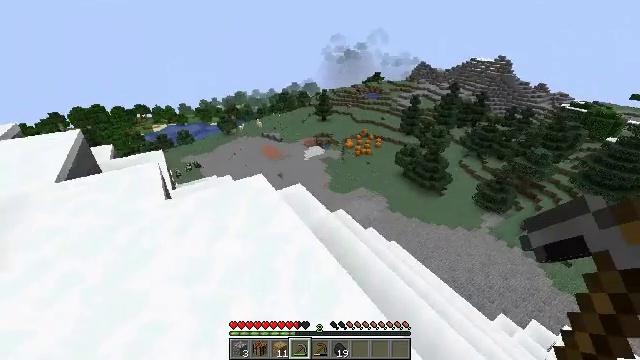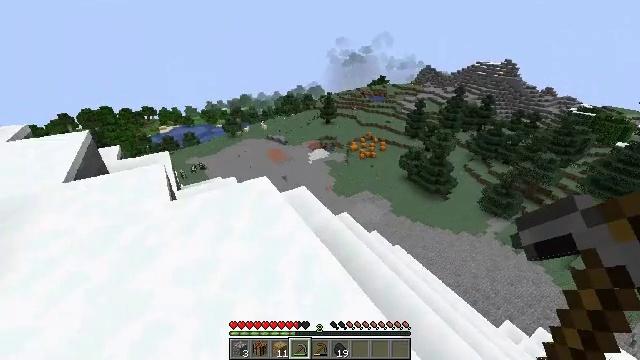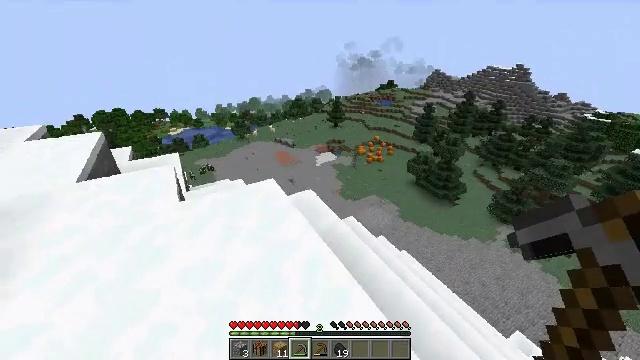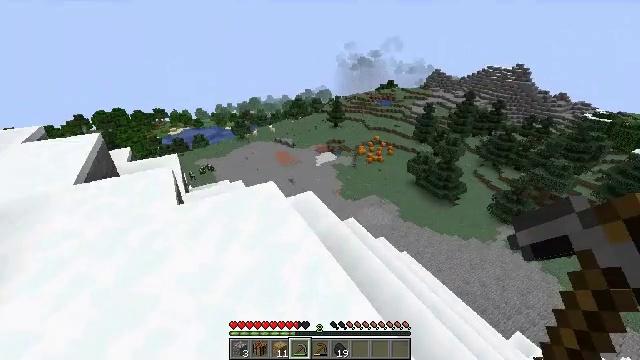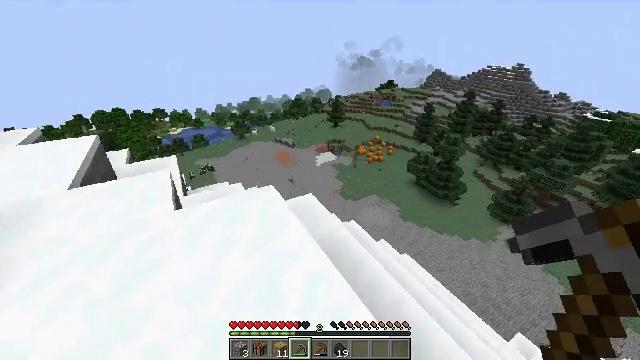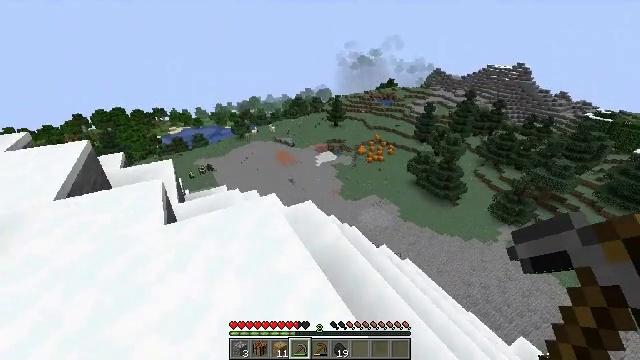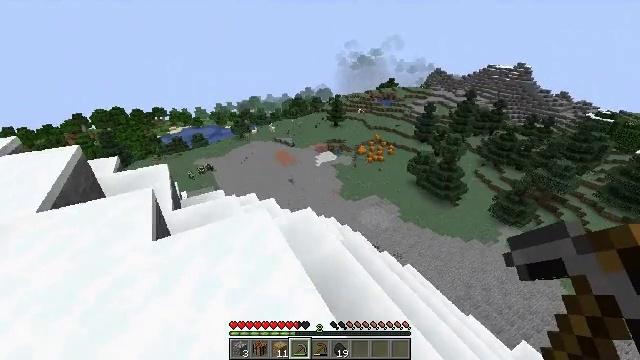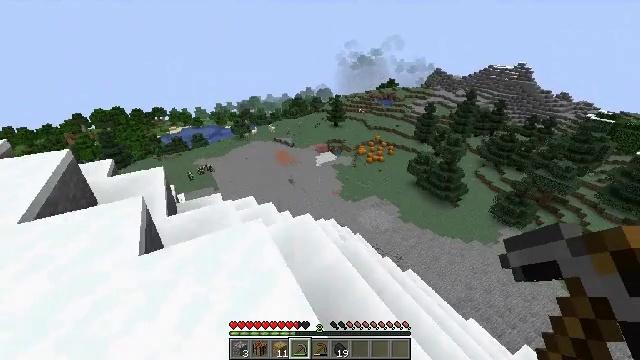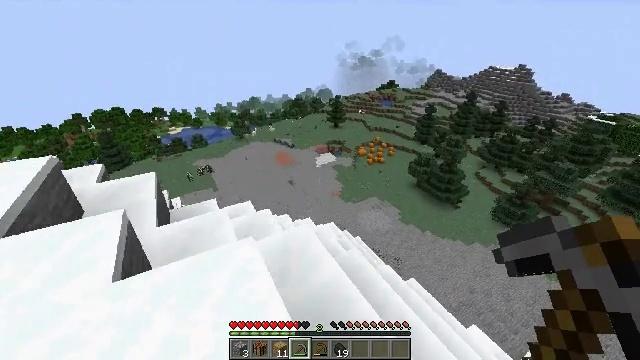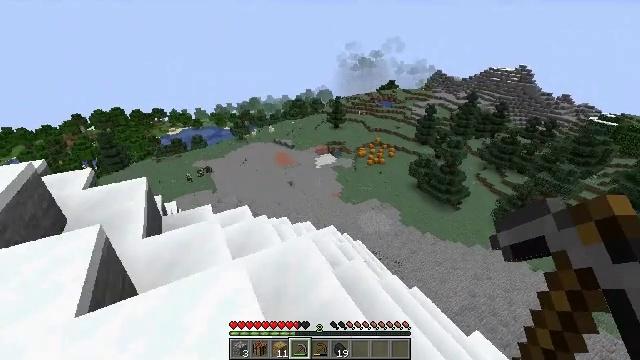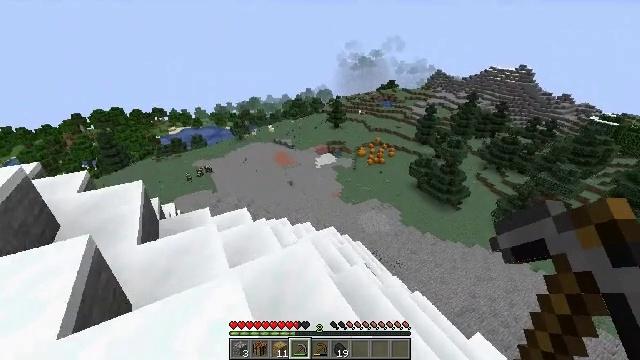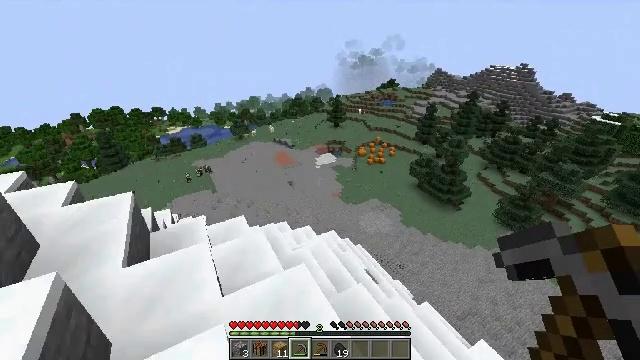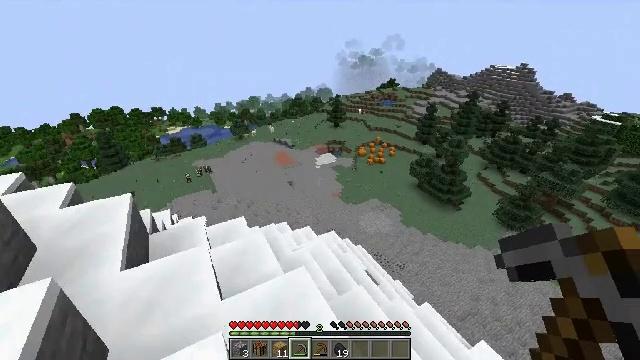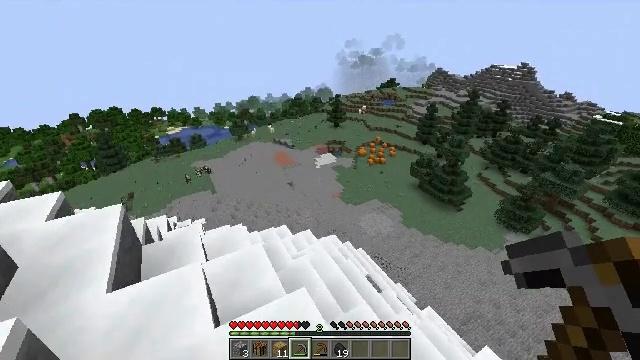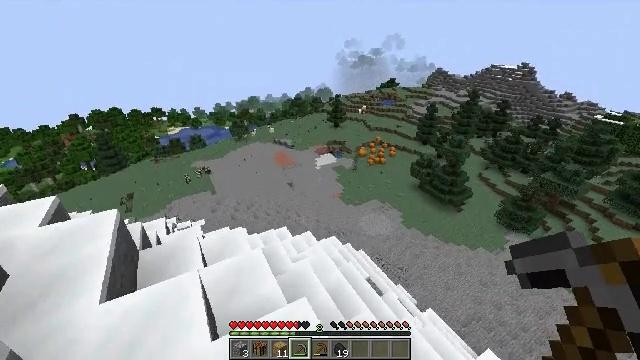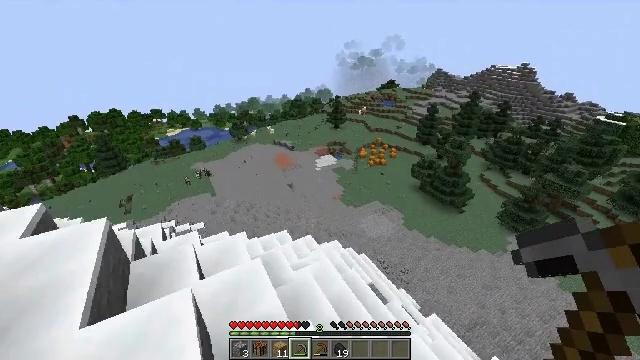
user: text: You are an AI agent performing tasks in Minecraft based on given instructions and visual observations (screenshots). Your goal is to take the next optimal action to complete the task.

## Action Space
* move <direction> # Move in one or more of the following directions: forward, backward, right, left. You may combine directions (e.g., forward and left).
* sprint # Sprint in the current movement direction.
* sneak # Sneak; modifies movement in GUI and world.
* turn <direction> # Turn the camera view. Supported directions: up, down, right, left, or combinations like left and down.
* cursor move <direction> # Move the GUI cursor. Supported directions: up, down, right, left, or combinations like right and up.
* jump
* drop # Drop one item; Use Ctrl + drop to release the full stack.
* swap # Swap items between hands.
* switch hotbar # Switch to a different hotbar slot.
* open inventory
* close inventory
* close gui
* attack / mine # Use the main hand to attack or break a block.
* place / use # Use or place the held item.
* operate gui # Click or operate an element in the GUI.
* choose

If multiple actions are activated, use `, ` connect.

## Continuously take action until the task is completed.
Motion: motion action
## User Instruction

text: Extinguish the fire.
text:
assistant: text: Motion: turn left
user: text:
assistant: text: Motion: turn left
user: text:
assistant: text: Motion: move forward
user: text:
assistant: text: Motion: move forward
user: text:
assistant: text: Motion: move forward
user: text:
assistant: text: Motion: move forward
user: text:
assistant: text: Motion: move forward
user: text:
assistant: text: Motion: move forward
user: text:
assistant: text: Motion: move forward
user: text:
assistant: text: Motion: move forward
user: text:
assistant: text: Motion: move forward
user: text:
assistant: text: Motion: move forward
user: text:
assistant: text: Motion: move forward
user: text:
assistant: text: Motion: move forward
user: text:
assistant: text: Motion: move forward and move left
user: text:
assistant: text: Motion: move forward and move left
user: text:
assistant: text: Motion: move left
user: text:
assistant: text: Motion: no_op
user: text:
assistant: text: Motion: no_op
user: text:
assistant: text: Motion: no_op
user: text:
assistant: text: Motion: no_op
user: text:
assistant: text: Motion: turn left
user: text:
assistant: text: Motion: turn left
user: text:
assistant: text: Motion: turn left
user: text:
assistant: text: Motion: turn left
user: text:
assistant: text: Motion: no_op
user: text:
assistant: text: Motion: turn left
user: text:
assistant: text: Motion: turn left
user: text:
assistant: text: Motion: no_op
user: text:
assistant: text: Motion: no_op